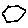
Label: hexagon